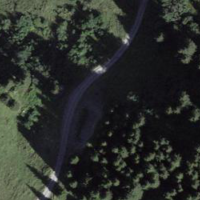
EUNIS habitat code: 44
Species observed at this site:
Arnica montana